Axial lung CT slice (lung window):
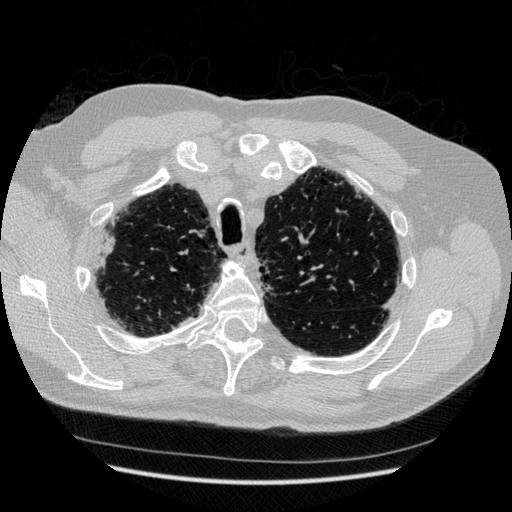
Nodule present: no